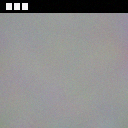
Screen state: on